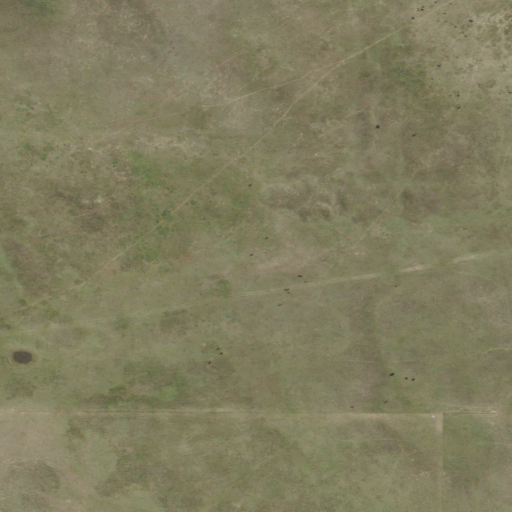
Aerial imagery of valley in Nebraska named Dane Valley containing only grassland